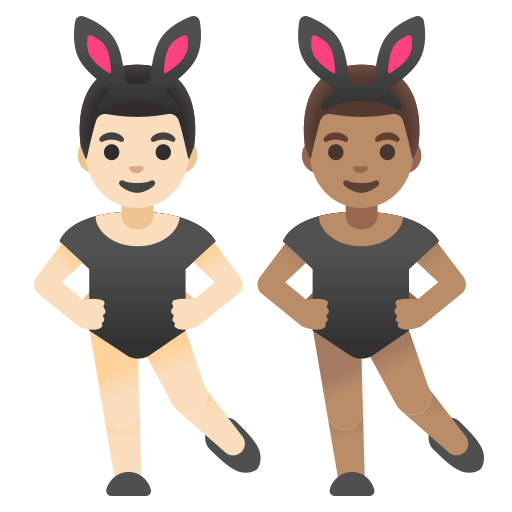
Emoji: 👨🏻‍🐰‍👨🏽